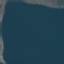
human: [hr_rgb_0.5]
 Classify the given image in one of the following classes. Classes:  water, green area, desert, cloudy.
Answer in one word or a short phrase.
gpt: water